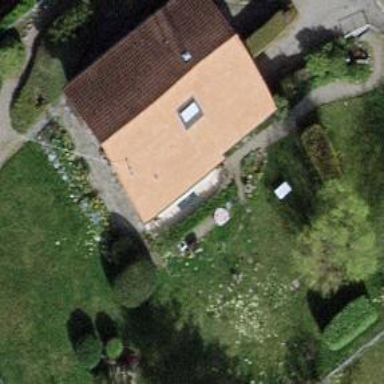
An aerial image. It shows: Garden enclosed by fence.